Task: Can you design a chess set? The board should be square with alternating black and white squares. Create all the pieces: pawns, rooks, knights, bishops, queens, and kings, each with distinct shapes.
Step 5221:
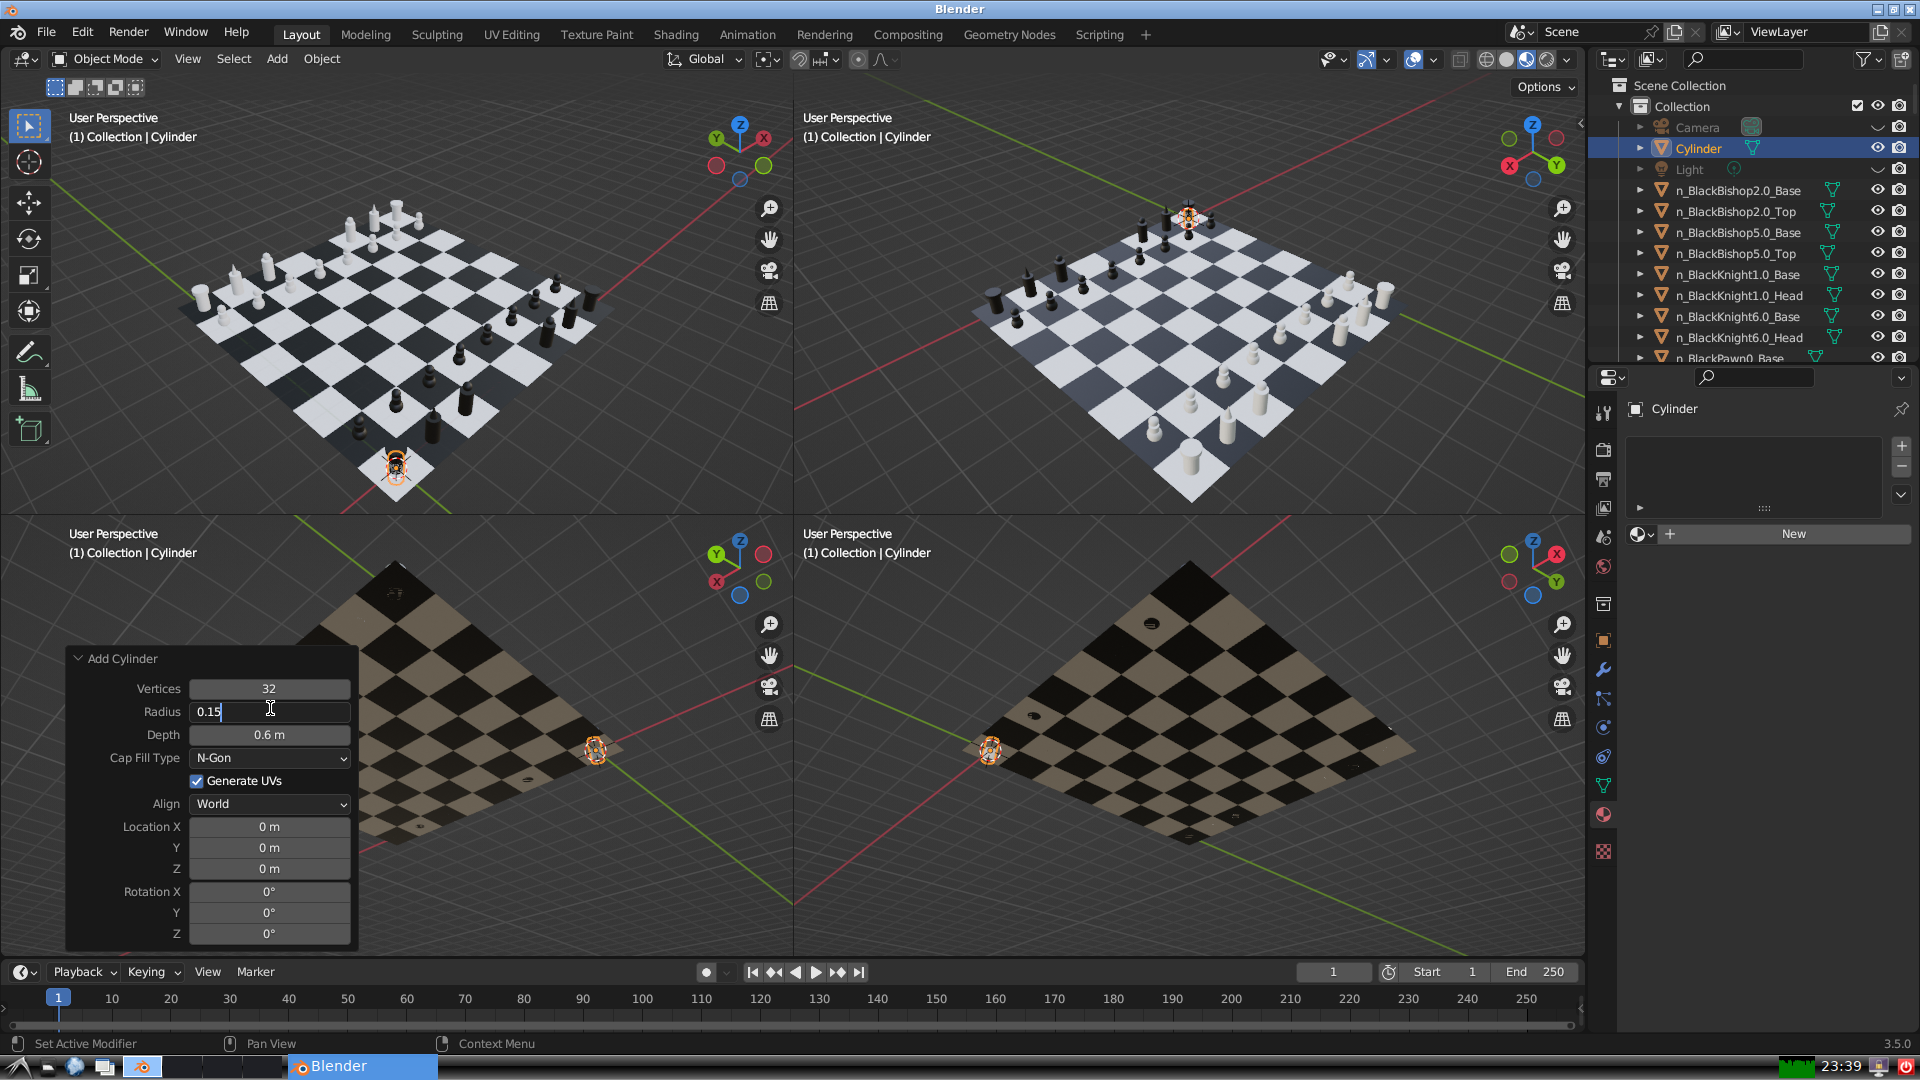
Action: {"key_press": ['Return']}